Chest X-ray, AP view. Patient: 32 years old, sex M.
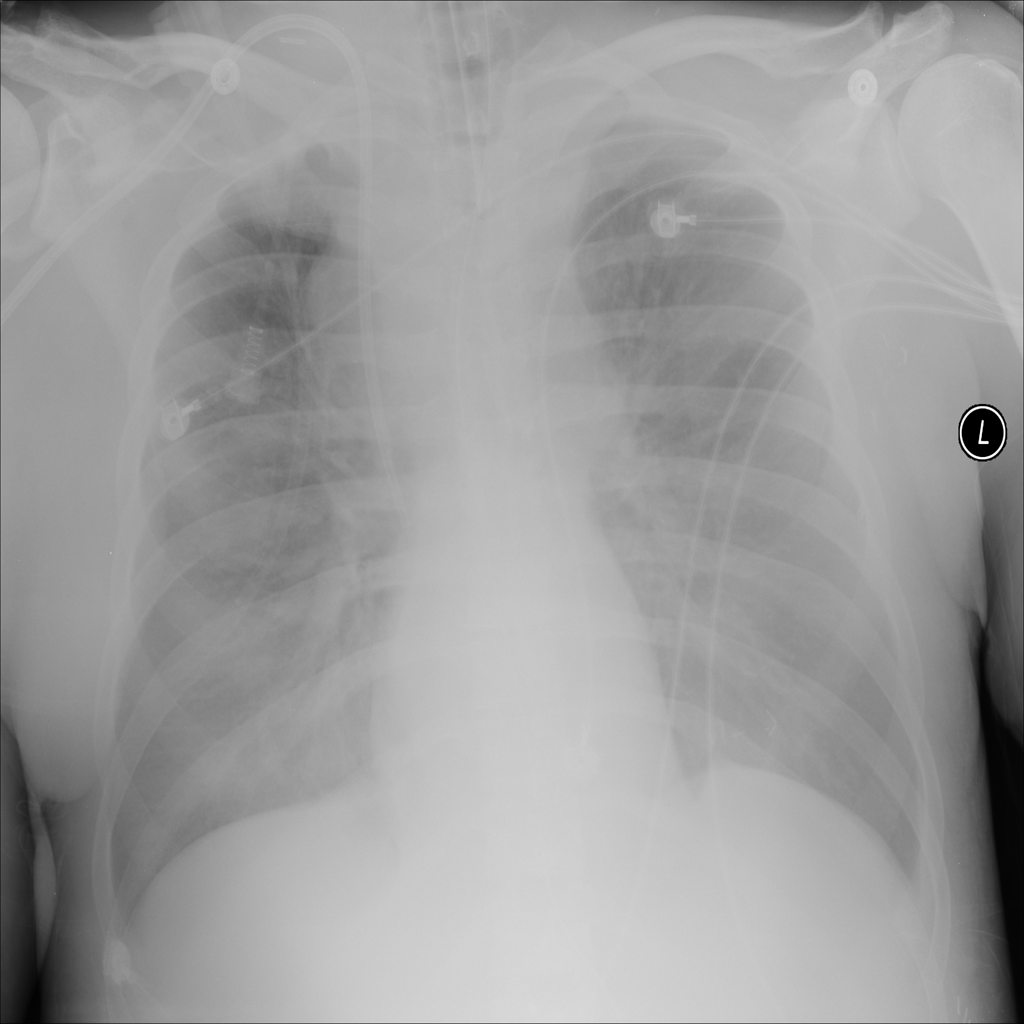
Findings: Infiltration